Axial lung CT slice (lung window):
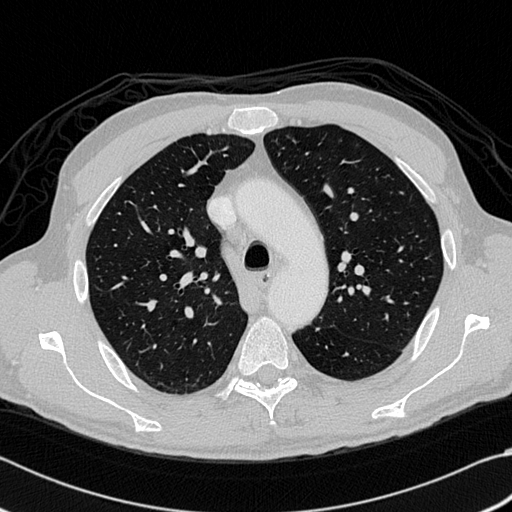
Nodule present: no